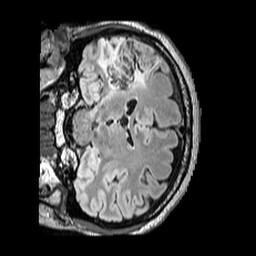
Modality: FLAIR
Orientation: coronal
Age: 36
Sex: female
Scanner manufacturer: siemens
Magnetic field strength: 3 T
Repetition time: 5 s
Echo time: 0.387 s